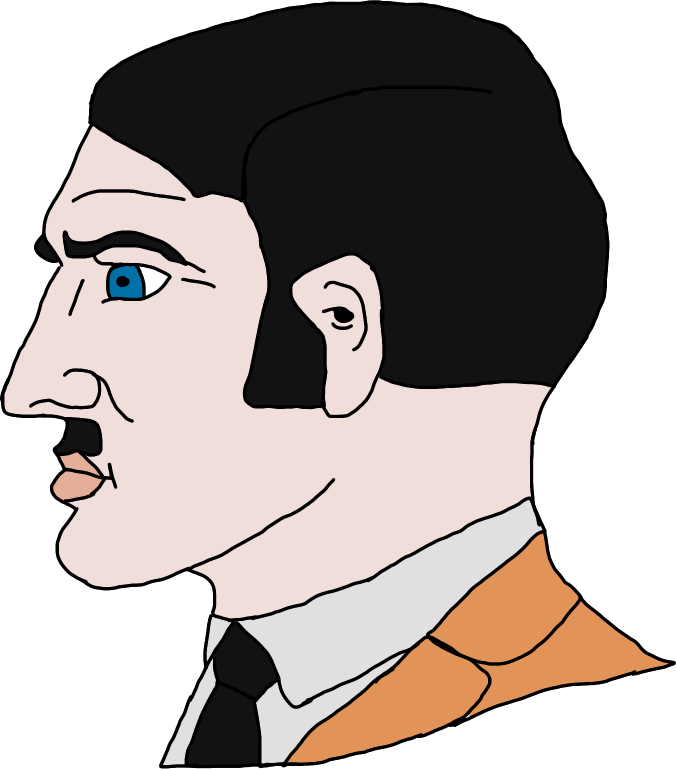
Label: 4_Yes_Chad